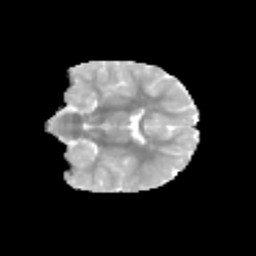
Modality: MD
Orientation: coronal
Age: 9
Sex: female
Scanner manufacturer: siemens
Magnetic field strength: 3 T
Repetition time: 3.8 s
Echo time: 0.07 s